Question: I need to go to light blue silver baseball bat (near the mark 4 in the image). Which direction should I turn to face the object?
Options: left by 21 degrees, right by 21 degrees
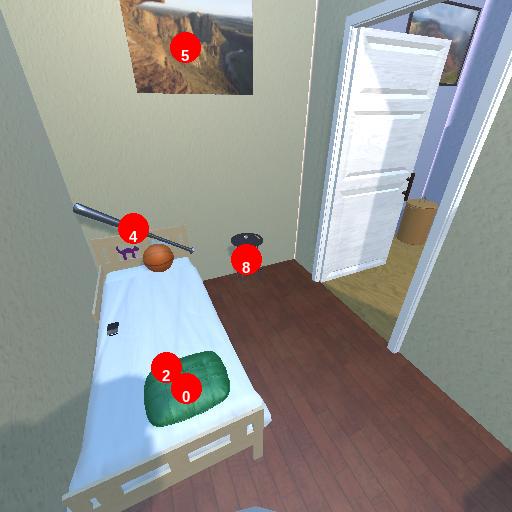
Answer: left by 21 degrees